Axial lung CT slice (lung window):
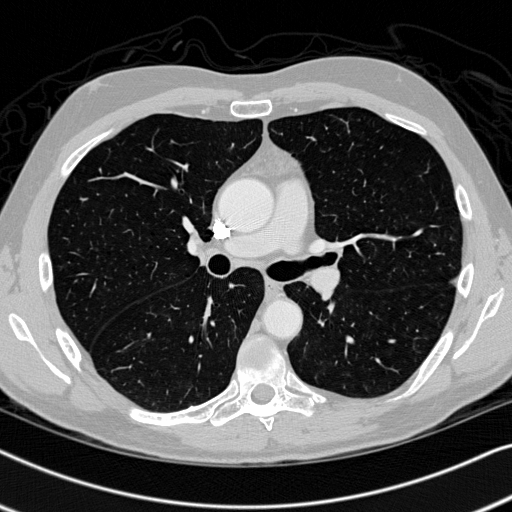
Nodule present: no